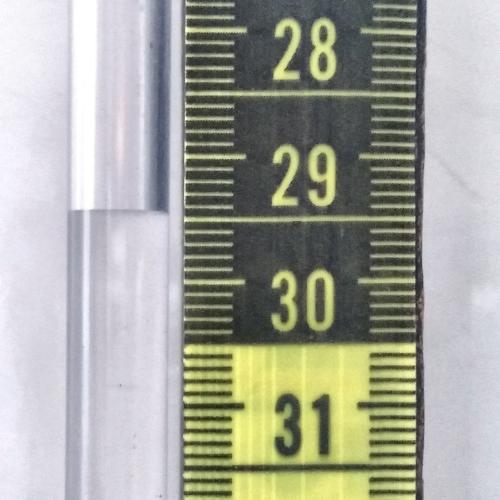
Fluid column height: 29.4 cm